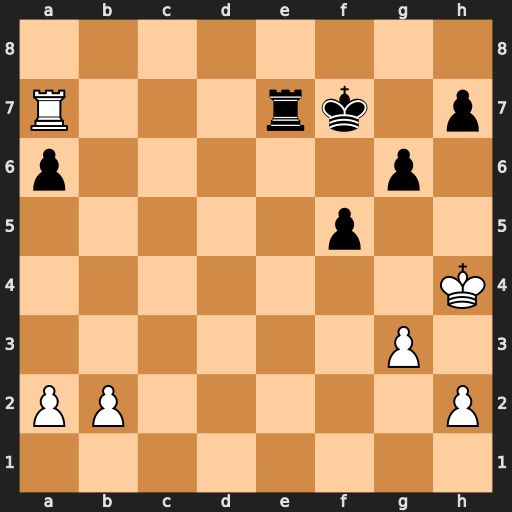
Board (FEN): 8/R3rk1p/p5p1/5p2/7K/6P1/PP5P/8
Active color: w
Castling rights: -
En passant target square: -
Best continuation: Rxe7+ Kxe7 Kg5